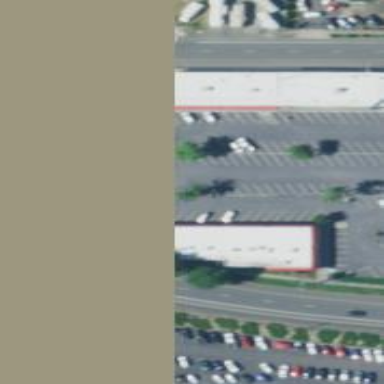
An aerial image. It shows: Parking space is available.